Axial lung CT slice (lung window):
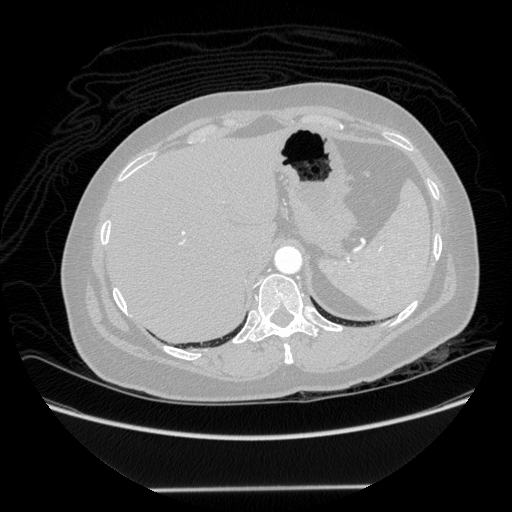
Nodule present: no